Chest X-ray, PA view. Patient: 52 years old, sex M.
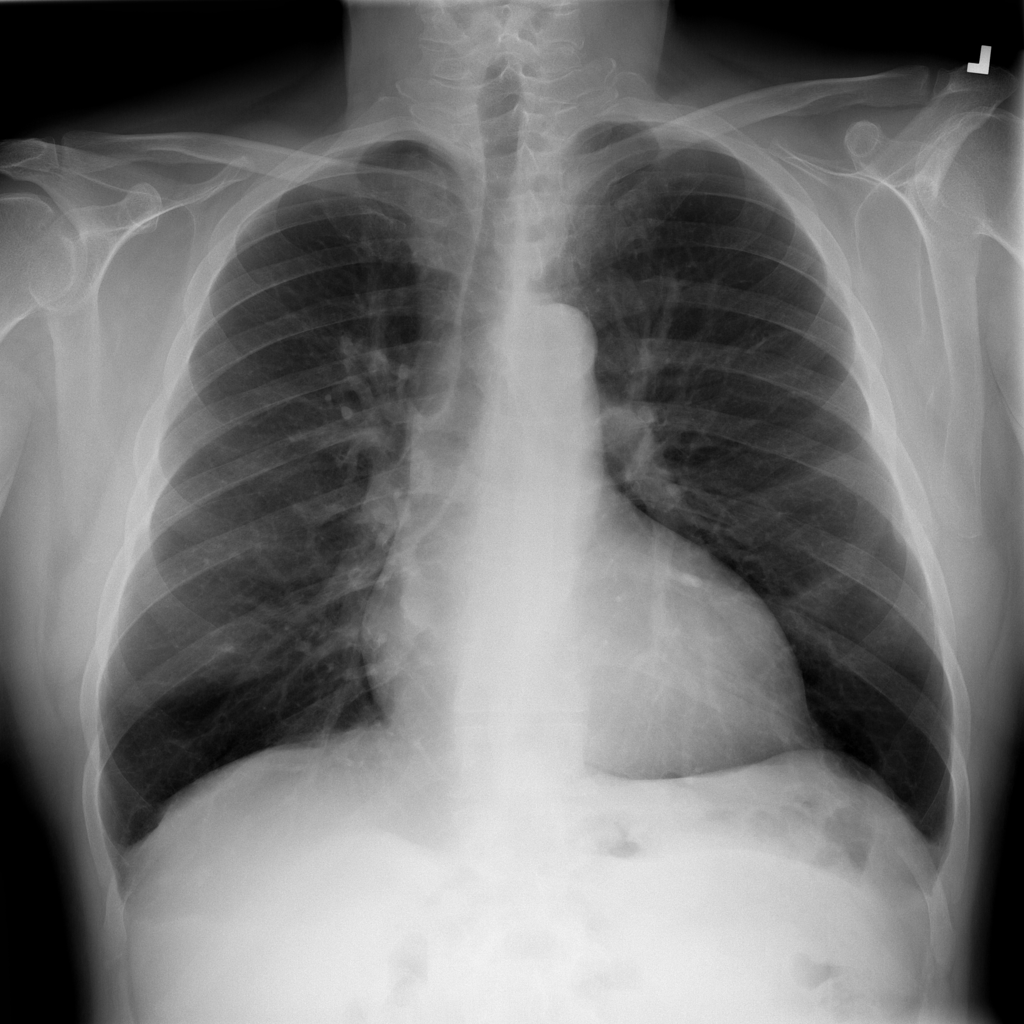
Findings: No Finding